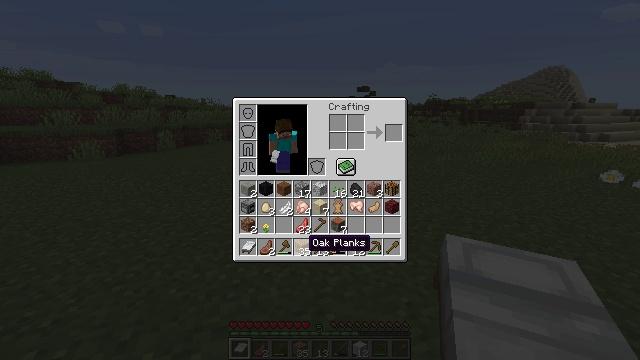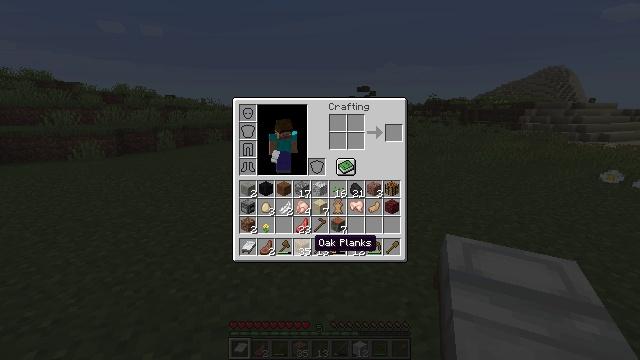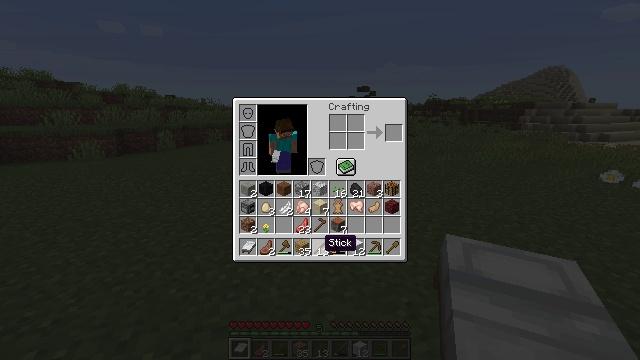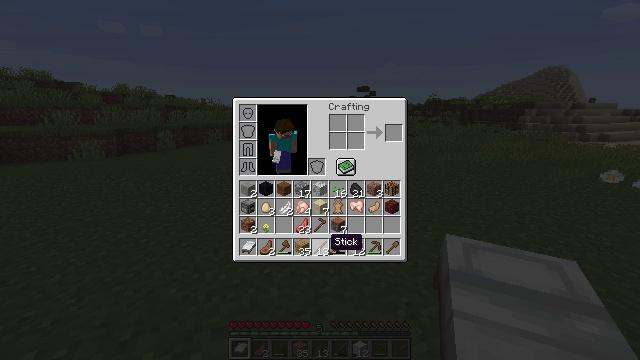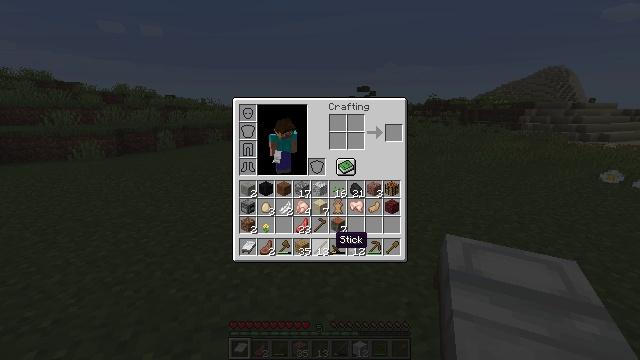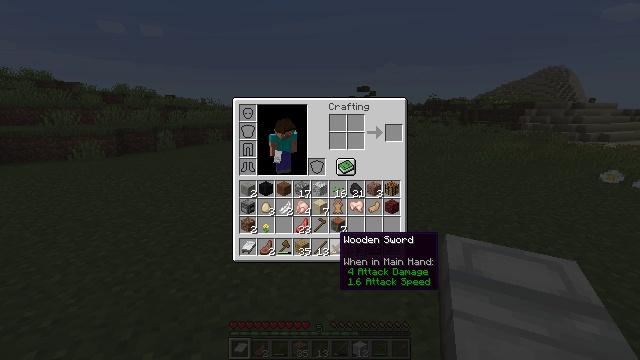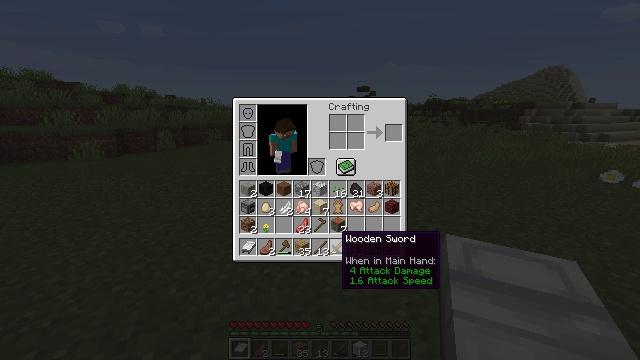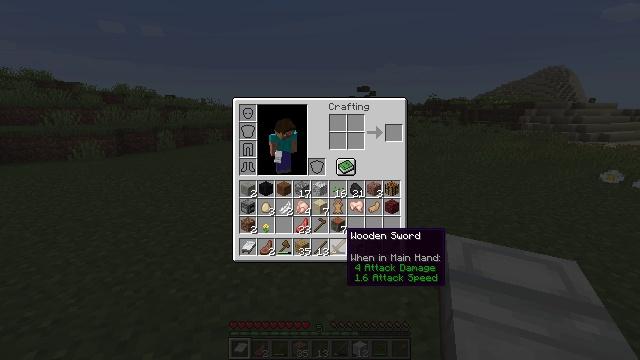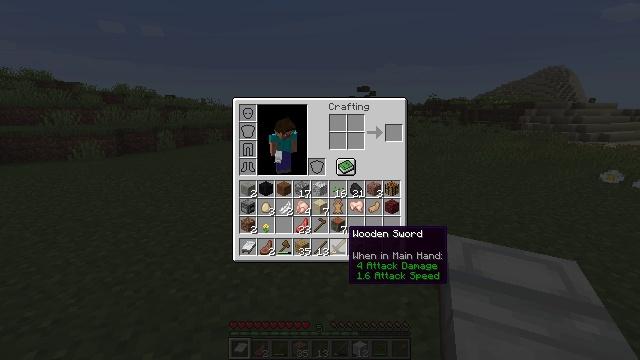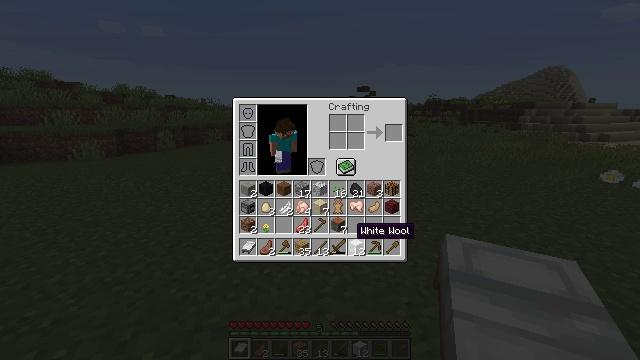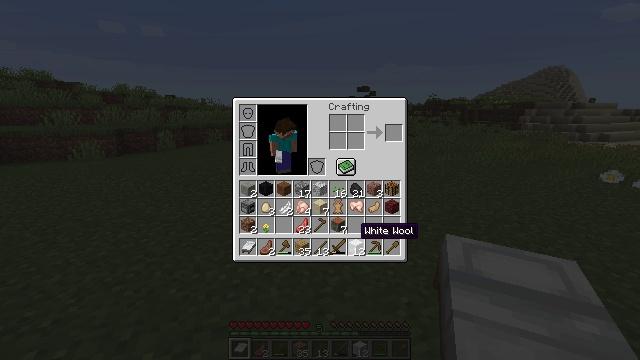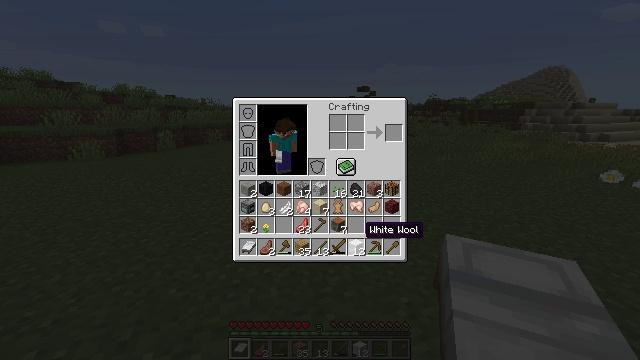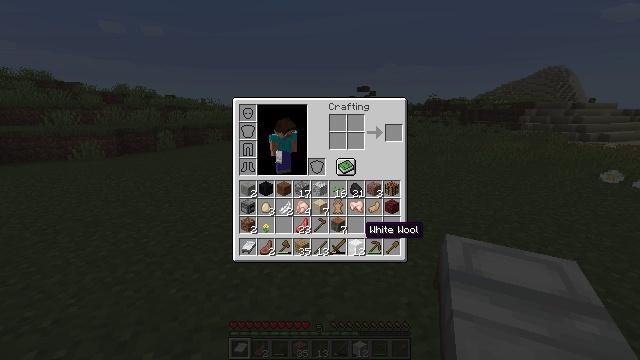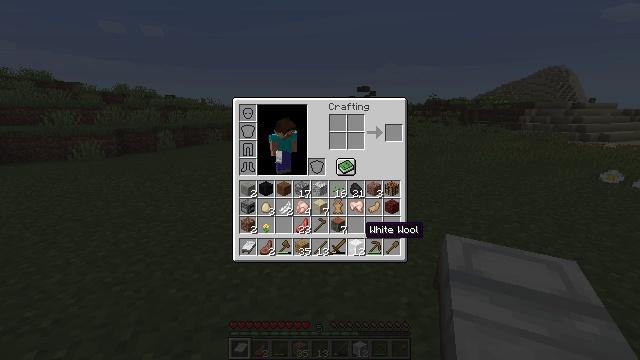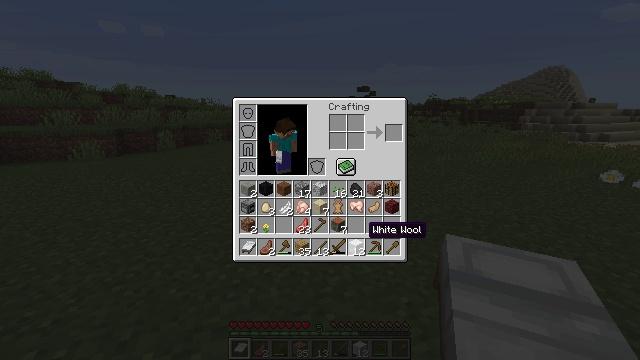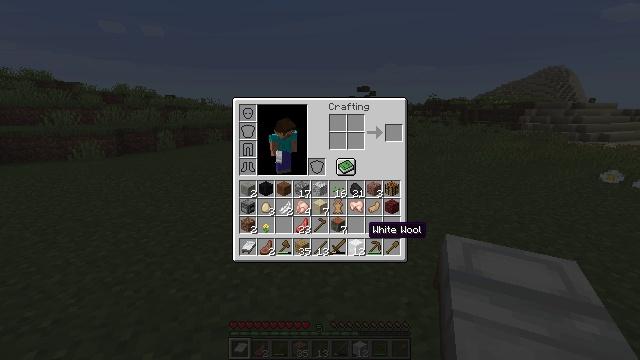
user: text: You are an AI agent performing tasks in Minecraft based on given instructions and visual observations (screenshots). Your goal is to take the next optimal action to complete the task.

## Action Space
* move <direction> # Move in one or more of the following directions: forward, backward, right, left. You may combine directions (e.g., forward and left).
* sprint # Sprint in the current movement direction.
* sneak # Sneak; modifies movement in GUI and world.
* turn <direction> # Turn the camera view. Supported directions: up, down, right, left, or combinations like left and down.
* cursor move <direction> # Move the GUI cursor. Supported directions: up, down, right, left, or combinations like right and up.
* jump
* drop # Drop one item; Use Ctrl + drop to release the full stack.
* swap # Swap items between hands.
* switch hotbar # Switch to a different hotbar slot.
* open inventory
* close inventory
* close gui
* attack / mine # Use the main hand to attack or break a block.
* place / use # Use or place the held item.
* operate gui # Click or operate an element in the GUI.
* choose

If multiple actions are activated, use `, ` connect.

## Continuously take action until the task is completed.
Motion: motion action
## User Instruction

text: Convert acacia logs into acacia wood in your inventory.
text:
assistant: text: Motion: no_op
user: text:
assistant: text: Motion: cursor move right
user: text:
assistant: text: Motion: no_op
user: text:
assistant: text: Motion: no_op
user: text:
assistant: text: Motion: no_op
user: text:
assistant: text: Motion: no_op
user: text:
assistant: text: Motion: no_op
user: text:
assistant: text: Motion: no_op
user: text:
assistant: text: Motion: cursor move right
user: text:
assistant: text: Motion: no_op
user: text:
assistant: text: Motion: no_op
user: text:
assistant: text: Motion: no_op
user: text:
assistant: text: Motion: no_op
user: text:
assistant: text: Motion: no_op
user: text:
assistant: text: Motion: no_op
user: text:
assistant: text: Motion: no_op
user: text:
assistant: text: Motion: no_op
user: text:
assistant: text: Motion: no_op
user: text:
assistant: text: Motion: no_op
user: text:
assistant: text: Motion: no_op
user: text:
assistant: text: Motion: no_op
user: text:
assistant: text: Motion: no_op
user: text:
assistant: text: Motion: no_op
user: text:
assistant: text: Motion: no_op
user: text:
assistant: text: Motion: no_op
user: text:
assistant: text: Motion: no_op
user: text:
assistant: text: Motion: no_op
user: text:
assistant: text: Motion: no_op
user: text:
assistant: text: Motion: no_op
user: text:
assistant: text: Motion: no_op